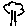
Label: tree